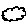
Label: cloud